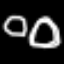
Label: leaf